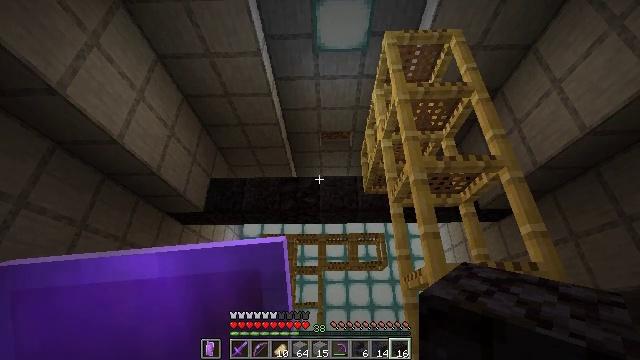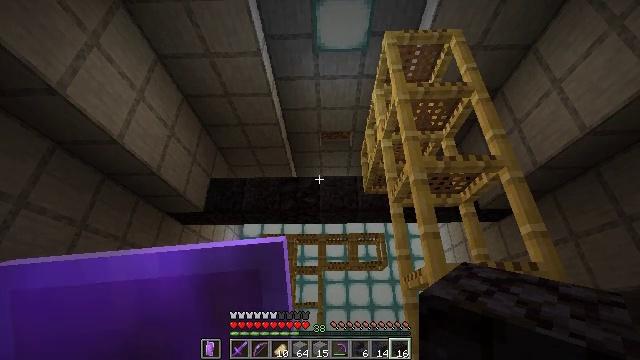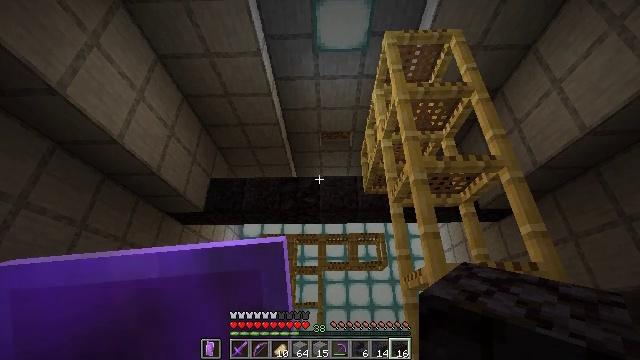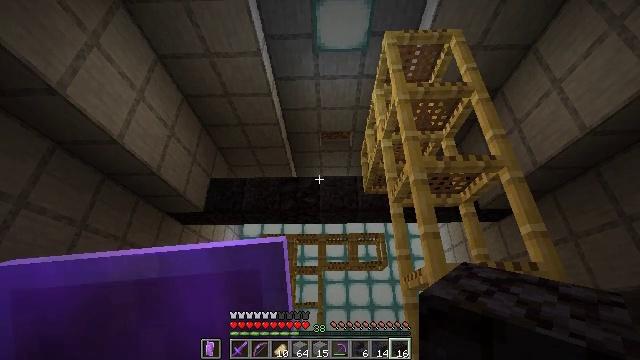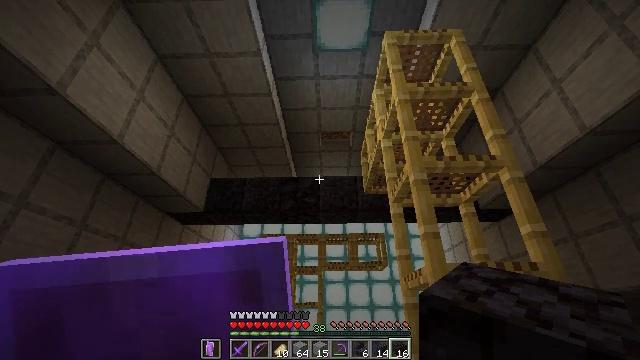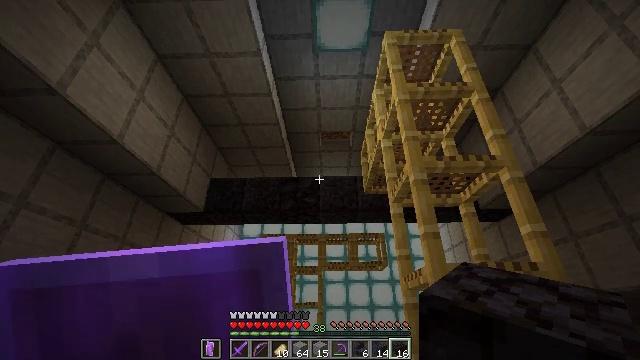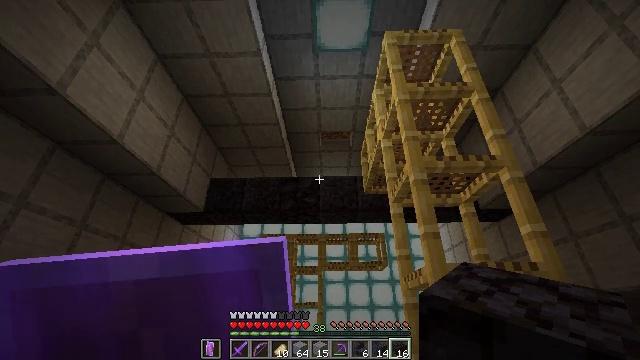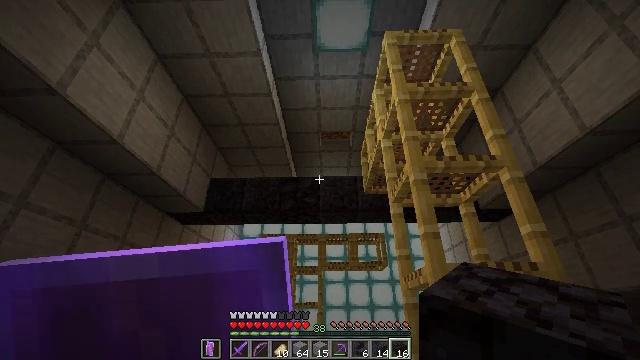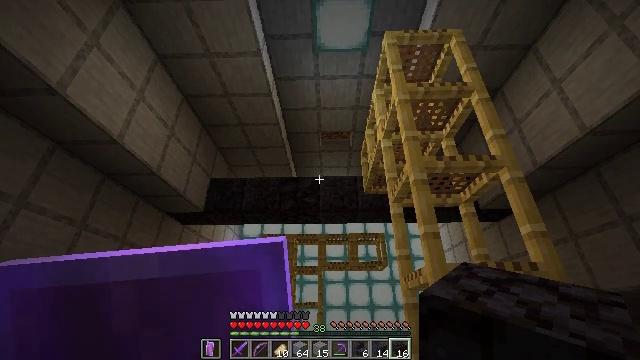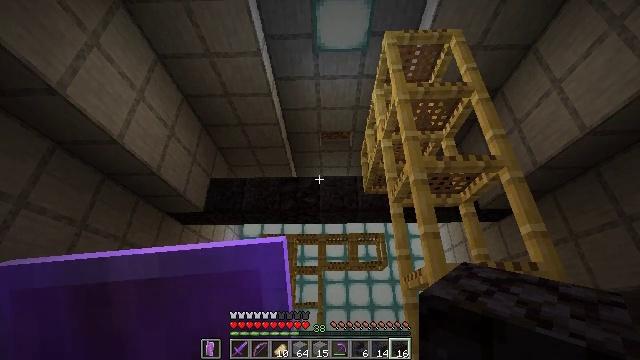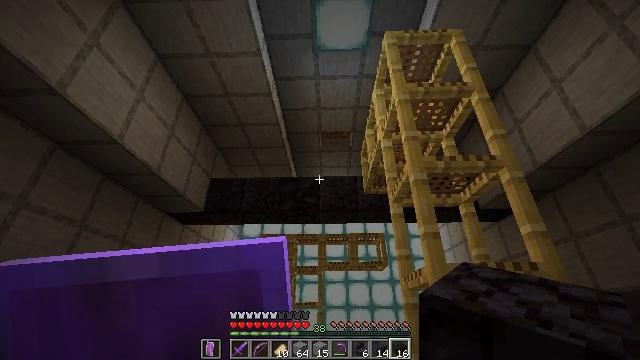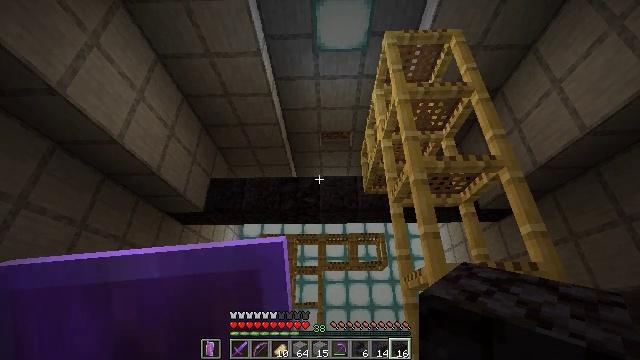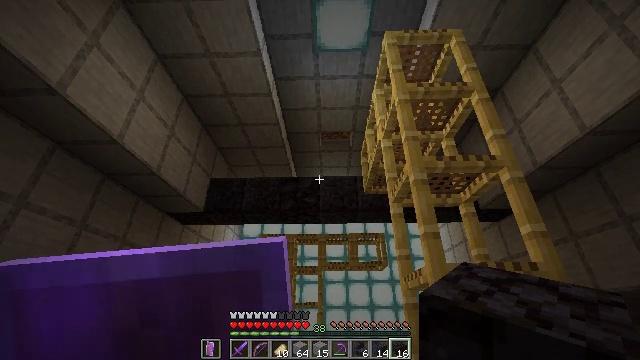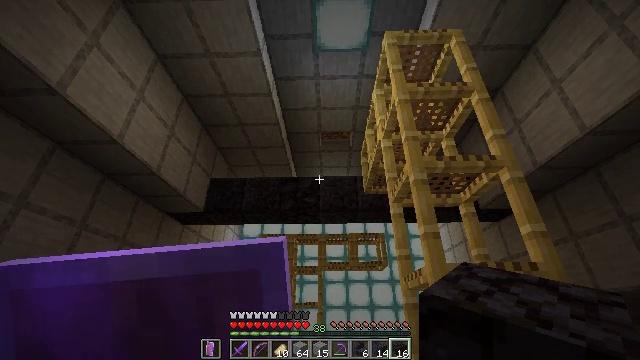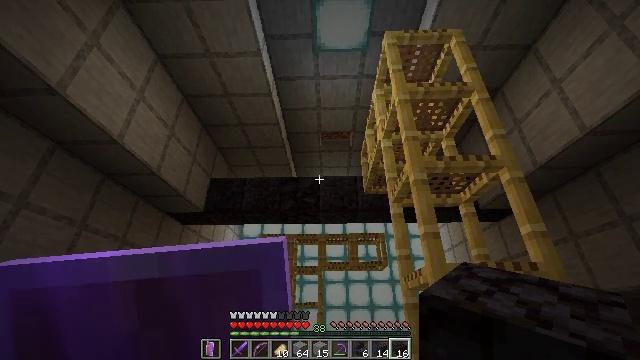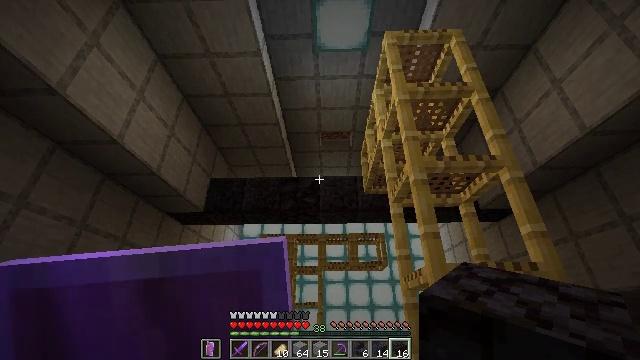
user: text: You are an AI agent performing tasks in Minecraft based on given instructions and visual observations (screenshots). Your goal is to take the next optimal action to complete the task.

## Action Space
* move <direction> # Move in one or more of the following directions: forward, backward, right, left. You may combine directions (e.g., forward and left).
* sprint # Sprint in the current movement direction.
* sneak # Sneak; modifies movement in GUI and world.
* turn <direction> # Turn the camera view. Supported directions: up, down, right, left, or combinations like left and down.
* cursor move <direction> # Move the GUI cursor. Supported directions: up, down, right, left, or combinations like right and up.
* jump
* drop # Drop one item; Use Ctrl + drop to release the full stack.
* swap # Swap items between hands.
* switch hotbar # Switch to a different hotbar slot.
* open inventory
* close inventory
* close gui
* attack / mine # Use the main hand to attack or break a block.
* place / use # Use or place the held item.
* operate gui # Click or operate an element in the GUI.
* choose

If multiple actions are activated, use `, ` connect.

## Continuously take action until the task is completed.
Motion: motion action
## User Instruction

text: Break the polished blackstone block.
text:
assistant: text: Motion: no_op
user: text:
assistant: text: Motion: no_op
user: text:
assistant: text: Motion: no_op
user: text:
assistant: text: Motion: no_op
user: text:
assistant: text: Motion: no_op
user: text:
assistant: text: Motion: no_op
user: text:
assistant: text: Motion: no_op
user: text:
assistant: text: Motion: no_op
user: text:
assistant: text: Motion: no_op
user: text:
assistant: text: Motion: no_op
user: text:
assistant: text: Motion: no_op
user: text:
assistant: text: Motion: no_op
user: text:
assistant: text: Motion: no_op
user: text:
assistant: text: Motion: no_op
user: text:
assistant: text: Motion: no_op
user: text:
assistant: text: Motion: no_op
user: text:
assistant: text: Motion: no_op
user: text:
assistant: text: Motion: no_op
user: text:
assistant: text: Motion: no_op
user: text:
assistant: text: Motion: no_op
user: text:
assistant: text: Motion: no_op
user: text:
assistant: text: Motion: no_op
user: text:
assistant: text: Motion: no_op
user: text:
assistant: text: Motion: no_op
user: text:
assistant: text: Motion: no_op
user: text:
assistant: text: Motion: no_op
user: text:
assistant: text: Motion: no_op
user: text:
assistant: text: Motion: no_op
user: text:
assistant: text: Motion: no_op
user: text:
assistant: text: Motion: no_op